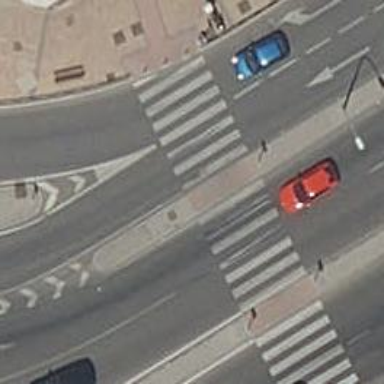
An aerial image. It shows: Road crossing with traffic signals.